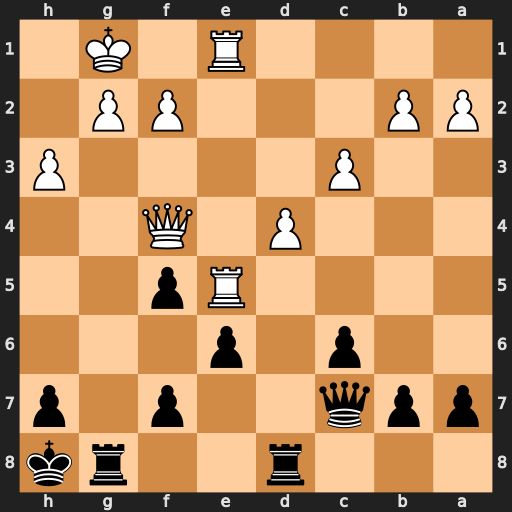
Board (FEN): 3r2rk/ppq2p1p/2p1p3/4Rp2/3P1Q2/2P4P/PP3PP1/4R1K1
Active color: b
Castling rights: -
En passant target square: -
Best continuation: f6 Rxf5 Qg7 g3 exf5